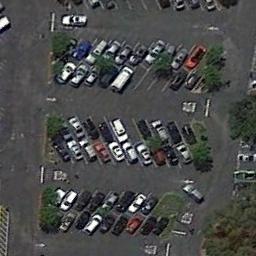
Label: parking_lot